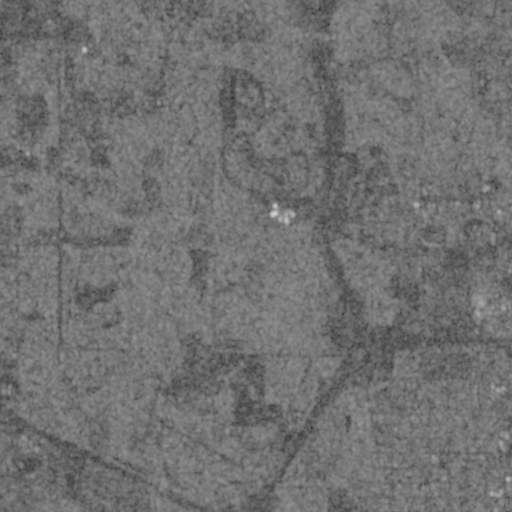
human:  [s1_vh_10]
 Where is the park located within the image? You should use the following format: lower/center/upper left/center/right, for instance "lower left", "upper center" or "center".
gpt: The park is located in the right of the image.
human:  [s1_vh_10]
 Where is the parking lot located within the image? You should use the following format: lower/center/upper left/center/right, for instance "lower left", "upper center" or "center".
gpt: The parking lot is located in the upper center of the image.
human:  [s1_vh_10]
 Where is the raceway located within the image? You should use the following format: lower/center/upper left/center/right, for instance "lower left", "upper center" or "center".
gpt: The raceway is located in the upper center of the image.
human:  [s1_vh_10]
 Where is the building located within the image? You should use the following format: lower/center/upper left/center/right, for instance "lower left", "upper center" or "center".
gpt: The building is located in the upper right of the image.
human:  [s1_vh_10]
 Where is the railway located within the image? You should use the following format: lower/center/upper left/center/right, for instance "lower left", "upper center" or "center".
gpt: The railway is located in the lower right of the image.
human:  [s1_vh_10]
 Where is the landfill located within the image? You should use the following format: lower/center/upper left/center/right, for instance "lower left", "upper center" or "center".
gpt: There is no landfill in the image.

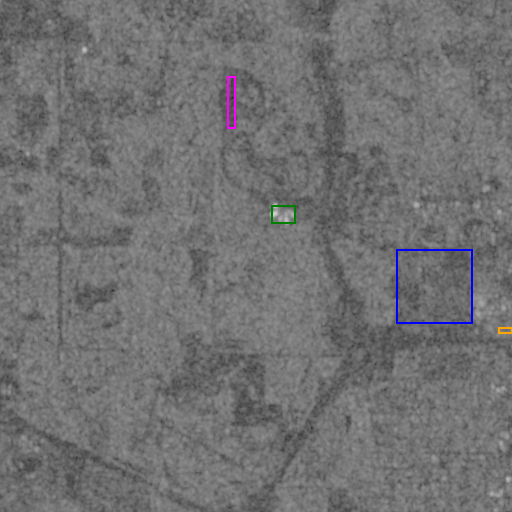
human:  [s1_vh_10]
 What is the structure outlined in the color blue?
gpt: The structure outlined in blue is a park.
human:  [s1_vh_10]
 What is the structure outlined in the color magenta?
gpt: The structure outlined in magenta is a parking lot.
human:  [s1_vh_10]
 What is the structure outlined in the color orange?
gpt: The structure outlined in orange is a building.
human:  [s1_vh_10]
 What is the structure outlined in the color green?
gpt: The structure outlined in green is a building.
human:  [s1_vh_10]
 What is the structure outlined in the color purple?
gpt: There is no purple outline.